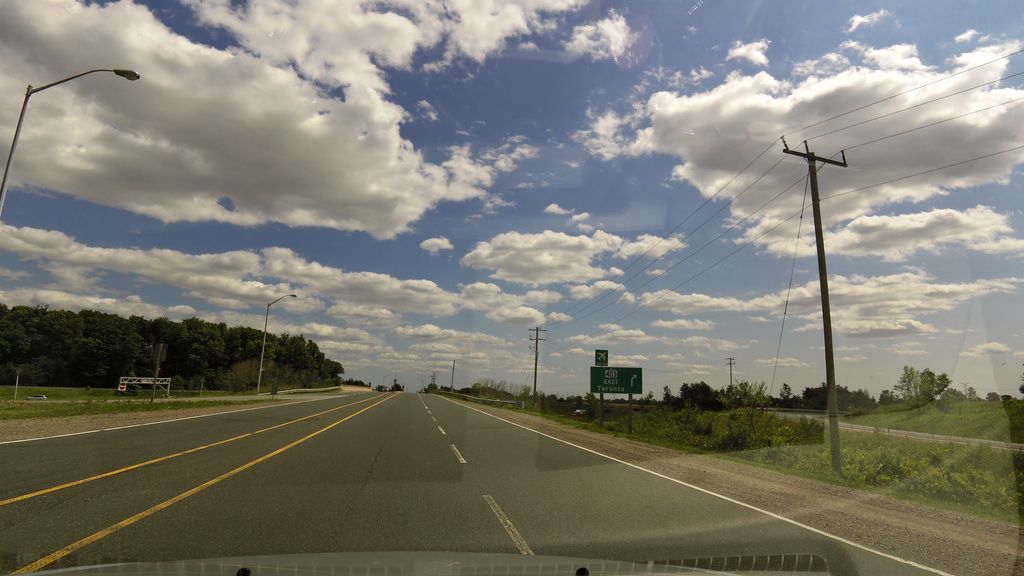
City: hamilton